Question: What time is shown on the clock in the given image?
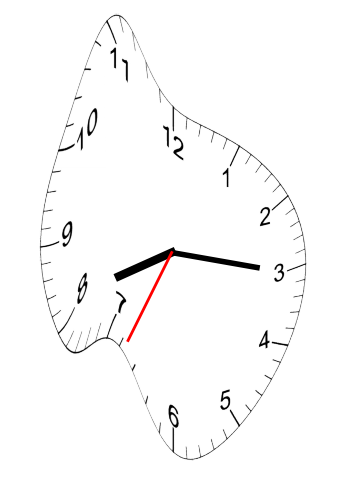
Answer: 08:15:34